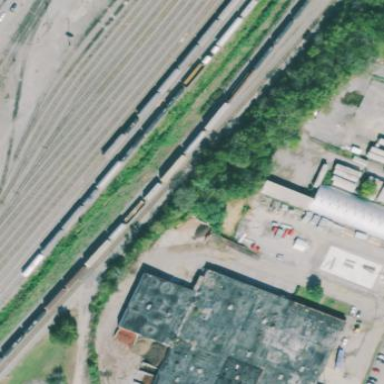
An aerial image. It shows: Warehouse.